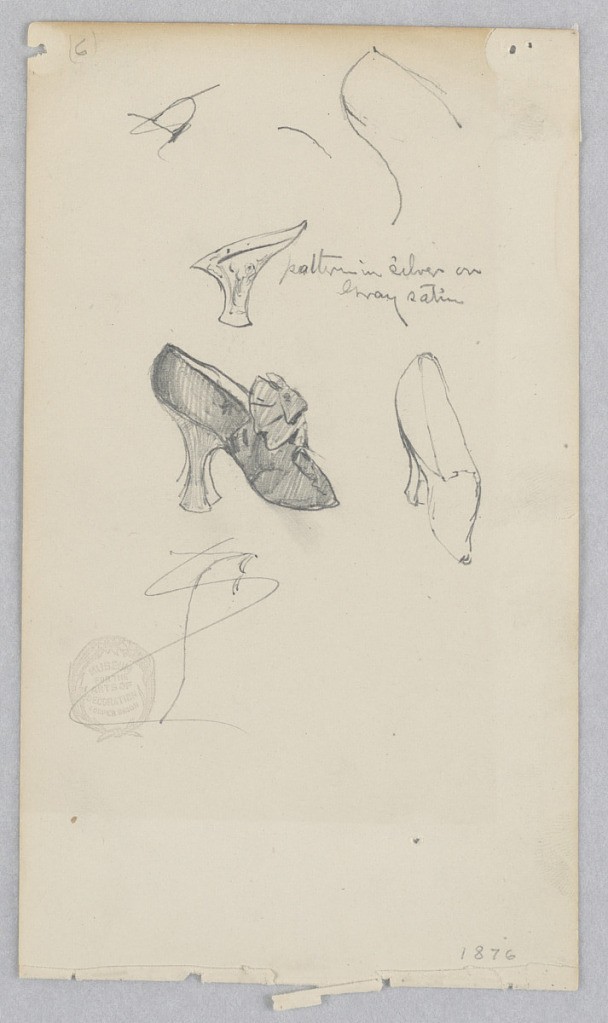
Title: Shoe
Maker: Robert Frederick Blum, American, 1857–1903
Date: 1876
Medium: Graphite on wove paper
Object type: Drawing
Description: Four sketches of a lady's shoe.